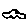
Label: car